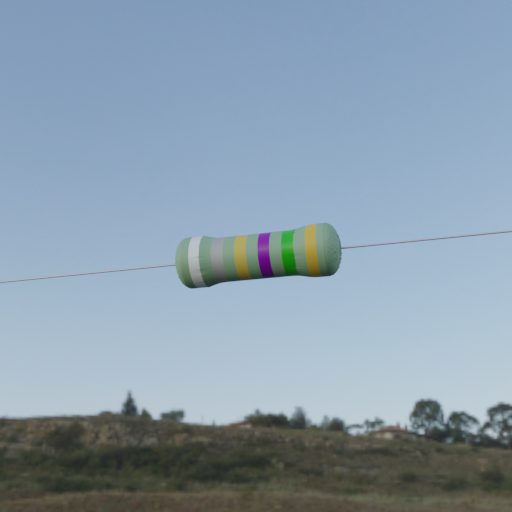
Resistor colour bands (in order): white, silver, gold, violet, green, gold